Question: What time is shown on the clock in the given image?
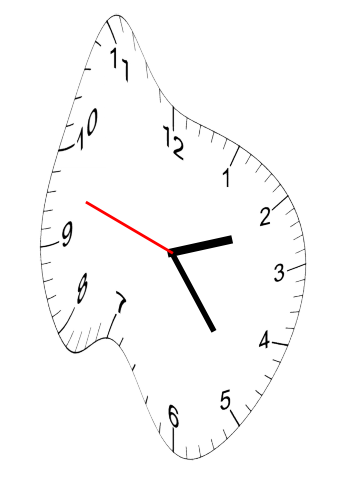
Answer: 02:23:48